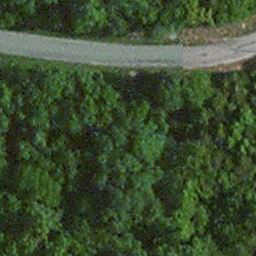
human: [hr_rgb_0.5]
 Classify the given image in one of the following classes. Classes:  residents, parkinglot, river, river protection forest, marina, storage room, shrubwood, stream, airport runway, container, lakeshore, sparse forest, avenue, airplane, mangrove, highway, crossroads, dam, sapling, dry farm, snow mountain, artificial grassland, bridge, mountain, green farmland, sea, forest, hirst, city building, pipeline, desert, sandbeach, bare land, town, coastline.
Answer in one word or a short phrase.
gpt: avenue